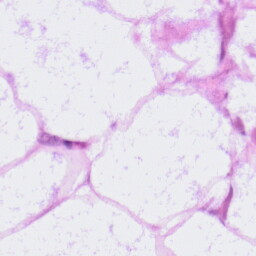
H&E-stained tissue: LymphNode